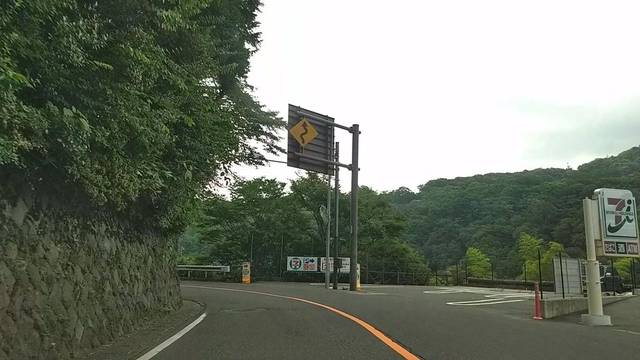
Region: Japan
Coordinates: 35.245, 139.059